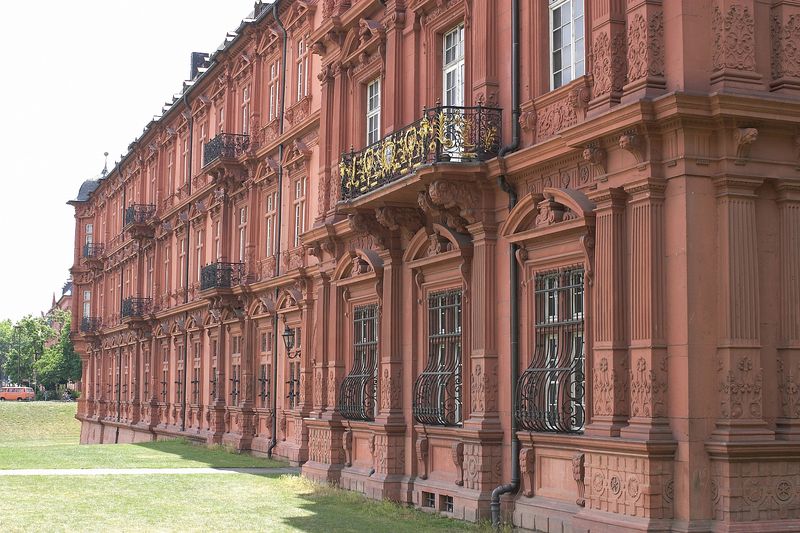
Titel: Kurfürstliches Schloss in Mainz
Künstler: Freiherr von Ritter zu Grünstein
Standort: Mainz (EU - D - RP)
Schlagwörter: fenster, schmuck, gebäude, haus, rasen, rot, weg, ornament, architektur, gitter, gold, klassizismus, renaissance, garten, balkon, fassade, pilaster, foto, sandstein, austritt, fesnter, rohr, fenser, sockelzone